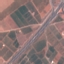
Land use / land cover class: Highway